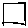
Label: square